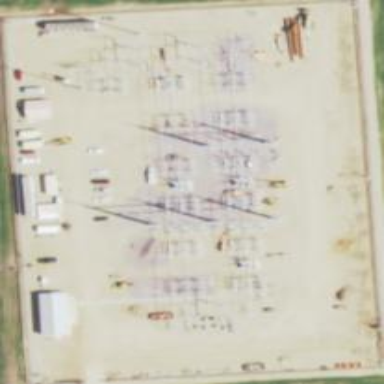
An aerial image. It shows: Outdoor transmission substation.